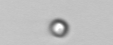
Label: nanoplankton_mix